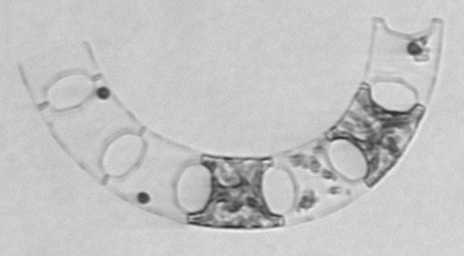
Label: Eucampia